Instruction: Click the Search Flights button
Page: home
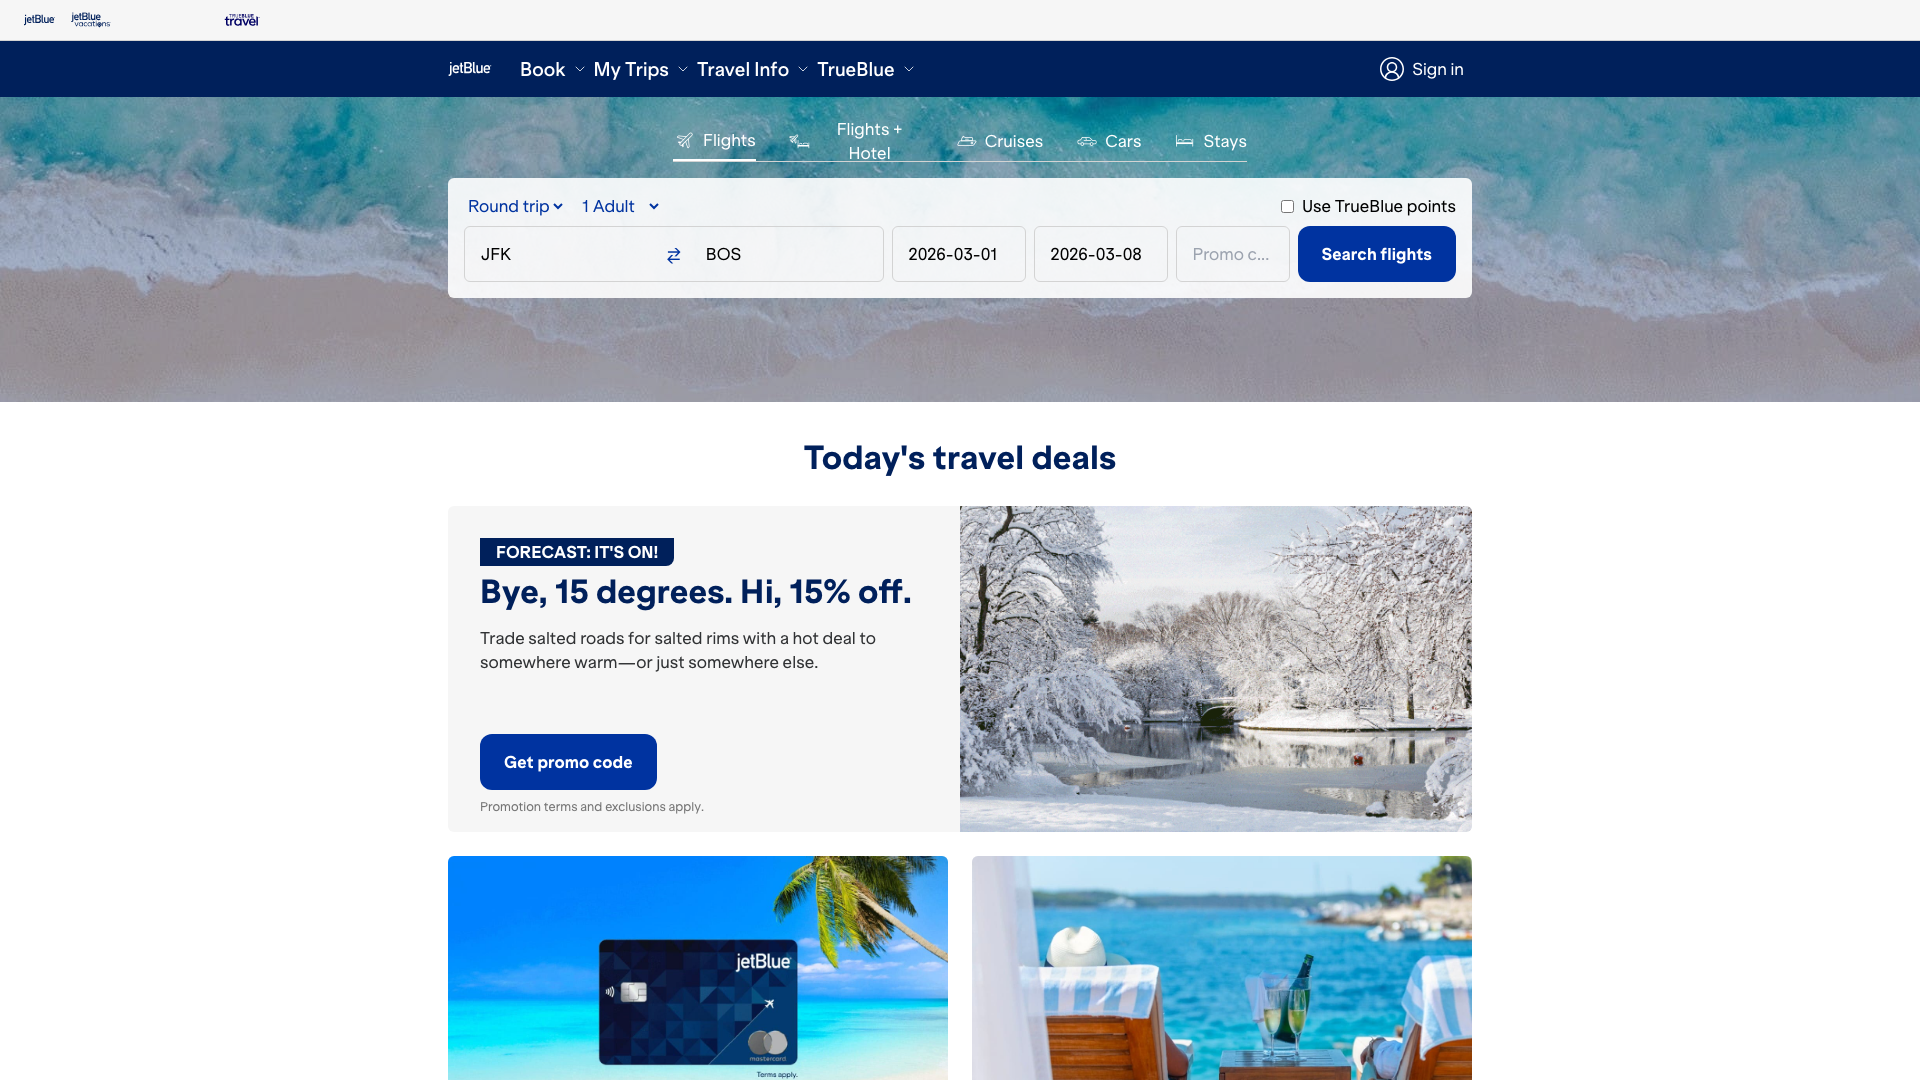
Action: click